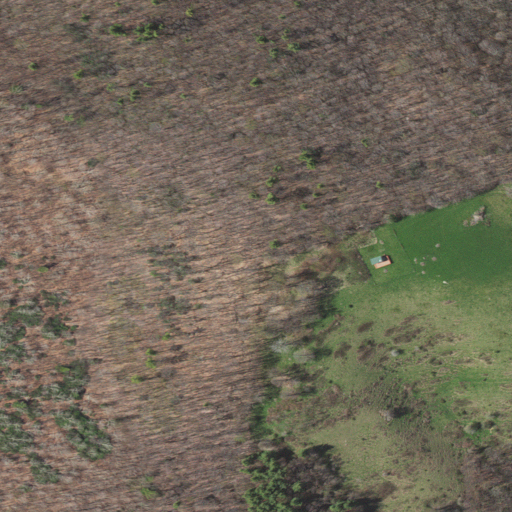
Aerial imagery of mountain in Virginia named Walnut Knob containing deciduous forest, pasture, mixed forest, and open development